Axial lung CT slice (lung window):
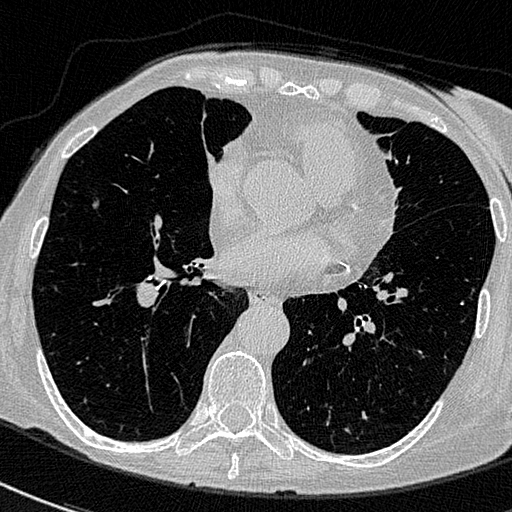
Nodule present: yes
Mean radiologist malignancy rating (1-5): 2.75